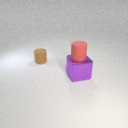
small red rubber cylinder above large purple metal cube